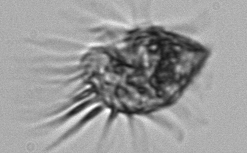
Label: Strombidium_morphotype1